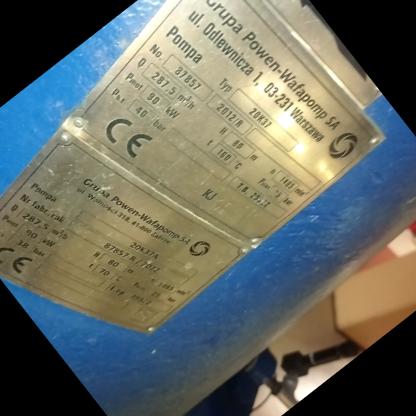
Klasa: tabliczka-znamionowa